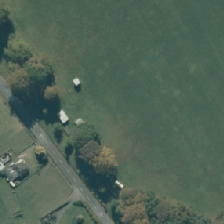
Land cover: urban_parkland